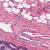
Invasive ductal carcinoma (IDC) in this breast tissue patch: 0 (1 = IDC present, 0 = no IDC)